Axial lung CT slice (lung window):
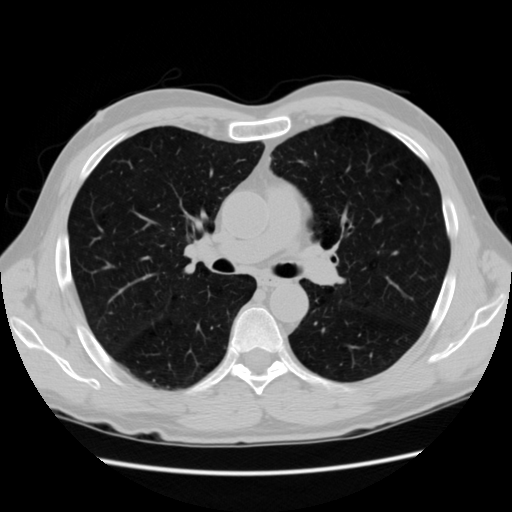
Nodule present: no